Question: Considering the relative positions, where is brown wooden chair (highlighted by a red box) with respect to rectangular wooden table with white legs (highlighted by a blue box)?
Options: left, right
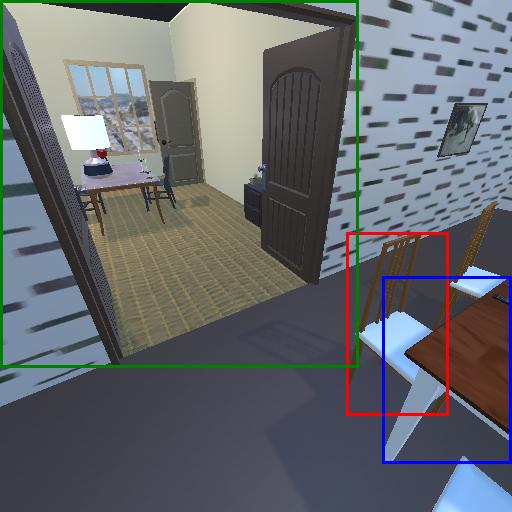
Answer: left